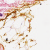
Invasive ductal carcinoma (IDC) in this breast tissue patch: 0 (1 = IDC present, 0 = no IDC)